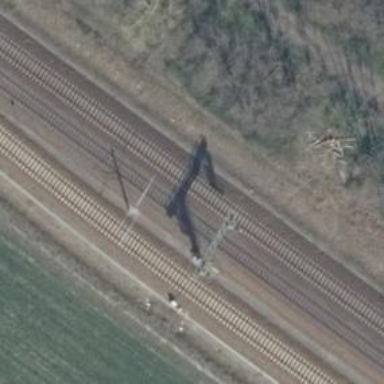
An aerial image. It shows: Railway signal.